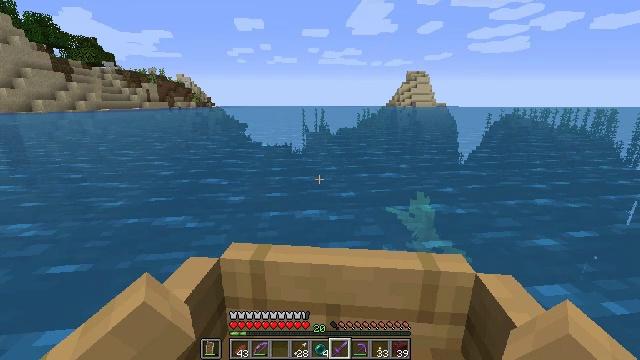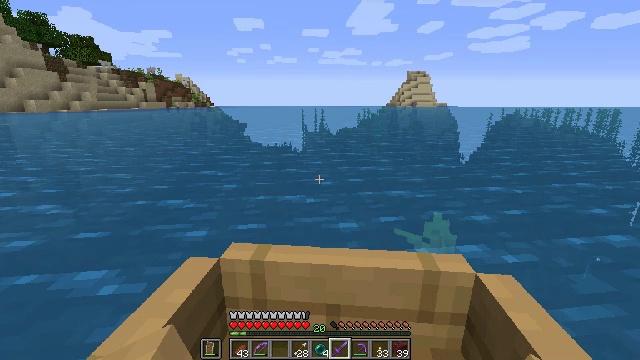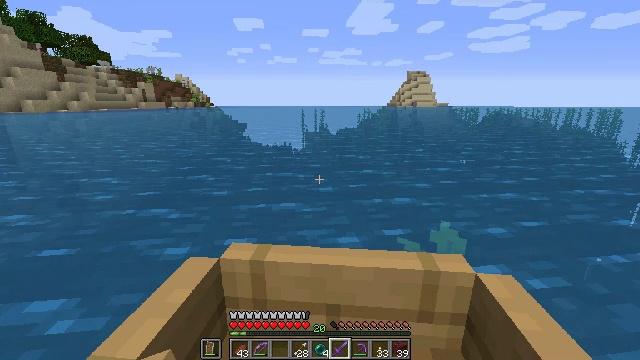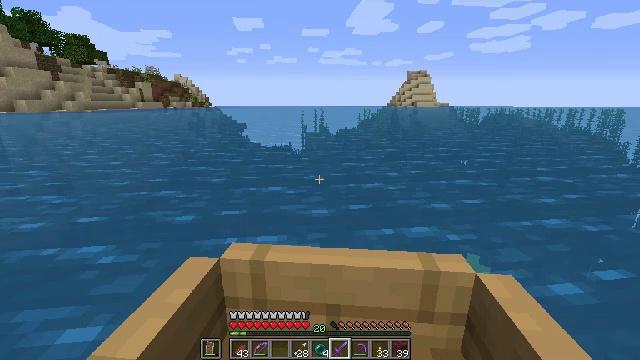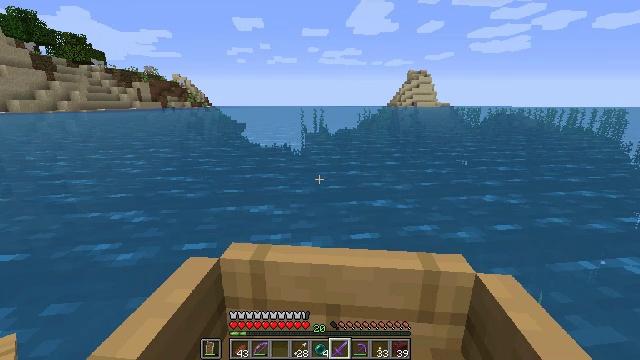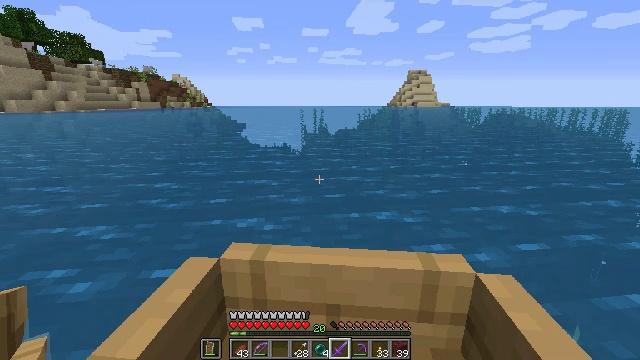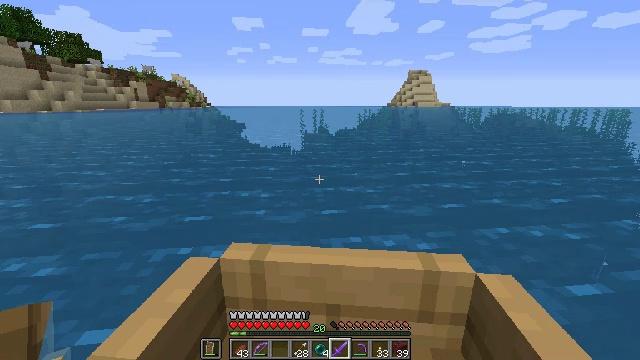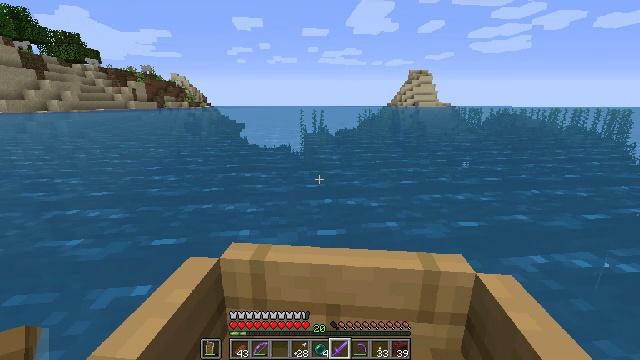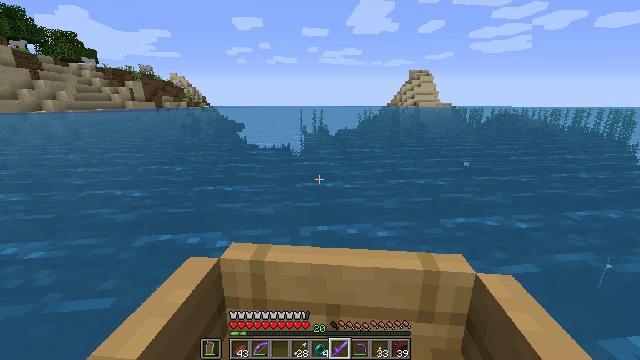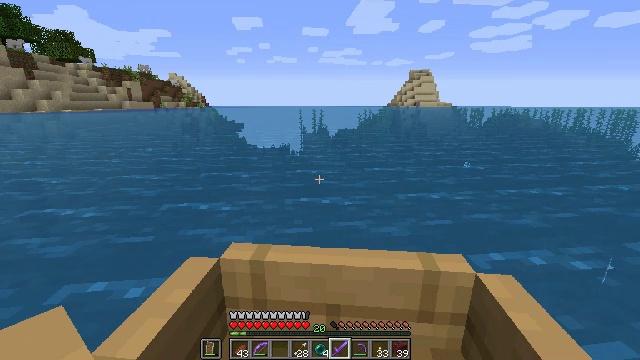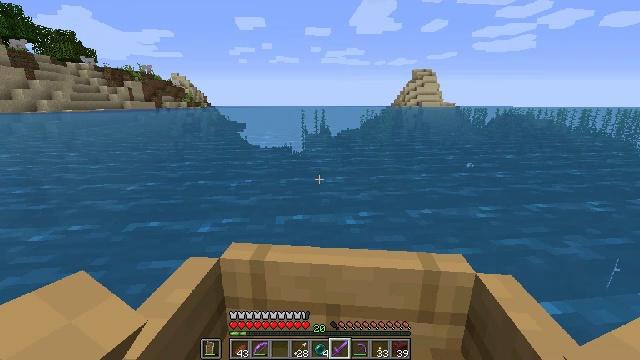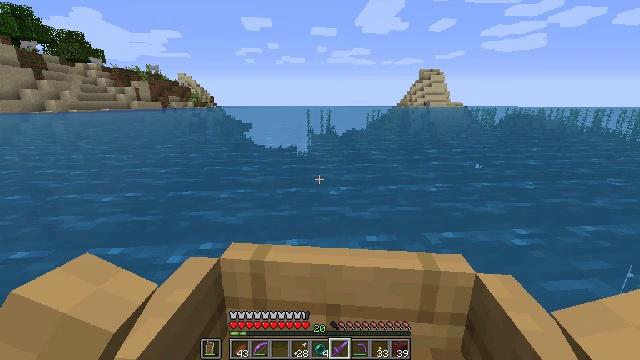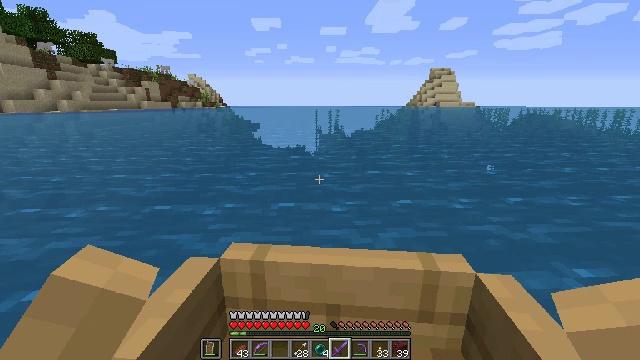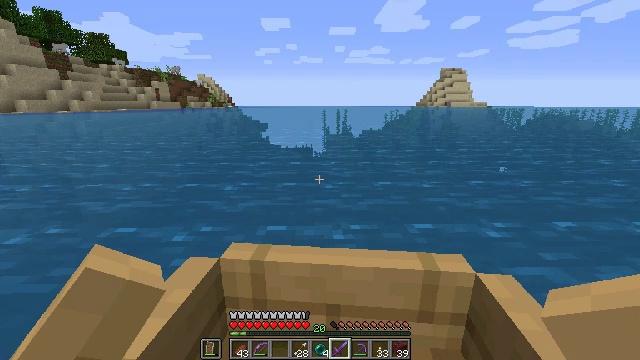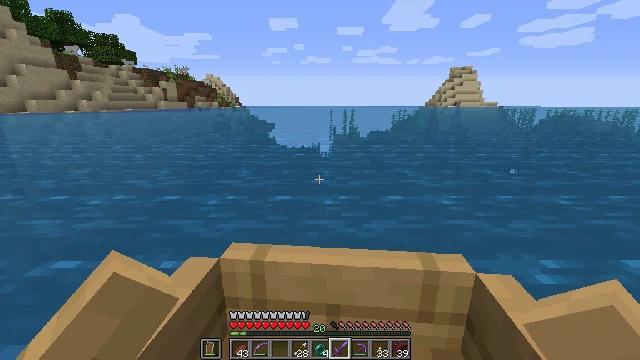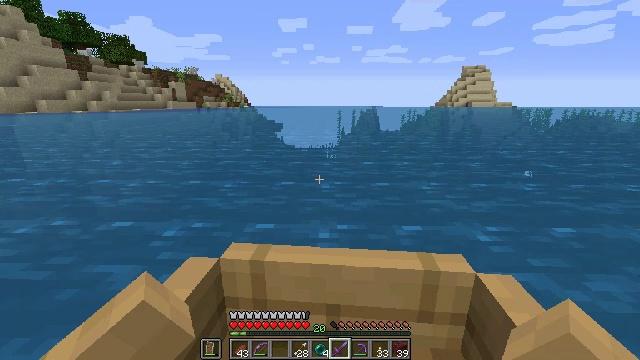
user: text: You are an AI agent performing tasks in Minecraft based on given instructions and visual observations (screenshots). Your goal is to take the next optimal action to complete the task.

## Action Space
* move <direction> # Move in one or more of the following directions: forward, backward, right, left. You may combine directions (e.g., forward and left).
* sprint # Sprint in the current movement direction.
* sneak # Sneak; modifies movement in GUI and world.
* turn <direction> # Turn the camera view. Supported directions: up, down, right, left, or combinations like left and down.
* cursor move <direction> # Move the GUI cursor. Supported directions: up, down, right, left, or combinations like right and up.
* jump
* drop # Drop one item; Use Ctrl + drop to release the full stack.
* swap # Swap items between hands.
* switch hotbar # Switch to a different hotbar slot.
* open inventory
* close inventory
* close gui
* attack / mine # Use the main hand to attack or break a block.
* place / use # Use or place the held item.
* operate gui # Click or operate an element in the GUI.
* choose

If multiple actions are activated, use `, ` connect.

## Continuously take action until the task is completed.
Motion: motion action
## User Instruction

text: Use the crafting interface to make blaze powder from blaze rods.
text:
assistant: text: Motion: move forward
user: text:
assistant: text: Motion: move forward
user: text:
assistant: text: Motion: move forward
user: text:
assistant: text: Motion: move forward
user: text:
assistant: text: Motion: move forward
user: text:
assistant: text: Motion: move forward
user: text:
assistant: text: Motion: move forward
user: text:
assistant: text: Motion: move forward
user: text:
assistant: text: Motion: move forward and move left
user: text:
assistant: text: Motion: move forward and move left
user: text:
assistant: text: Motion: move forward
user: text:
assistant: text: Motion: move forward
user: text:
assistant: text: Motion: move forward
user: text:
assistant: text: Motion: move forward
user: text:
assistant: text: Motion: move forward
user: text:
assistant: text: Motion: move forward
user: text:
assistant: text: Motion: move forward
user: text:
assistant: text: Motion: move forward
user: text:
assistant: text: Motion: move forward
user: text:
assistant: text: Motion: move forward
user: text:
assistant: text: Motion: move forward and move right
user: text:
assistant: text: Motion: move forward and move right
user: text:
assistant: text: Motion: move forward
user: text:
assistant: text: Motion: move forward
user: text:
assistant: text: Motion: move forward
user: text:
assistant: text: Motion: move forward
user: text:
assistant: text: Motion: move forward
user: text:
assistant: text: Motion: move forward
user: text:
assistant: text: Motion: move forward and move left
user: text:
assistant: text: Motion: move forward and move left